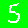
Digit: 5